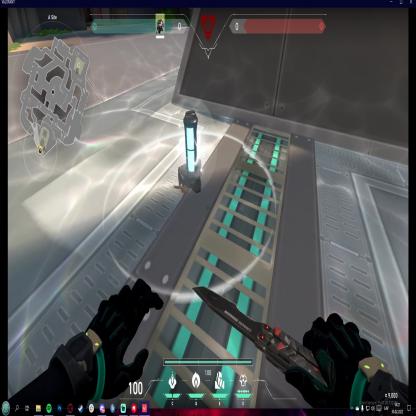
Label: planted spike